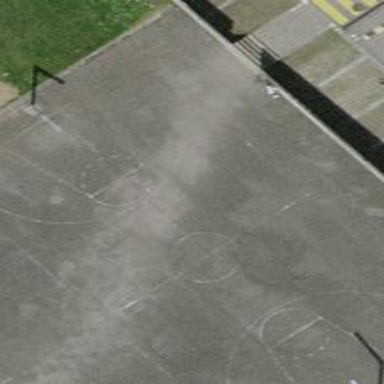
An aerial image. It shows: Basketball court on pitch.